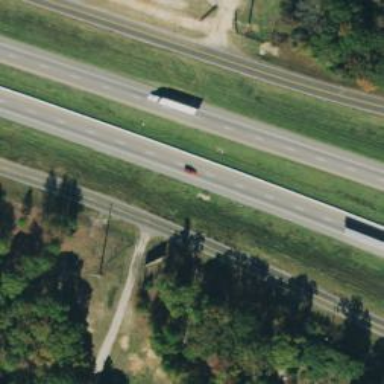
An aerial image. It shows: Asphalt road of tertiary classification with frontage road.